Interaction volume radius: 10 \u00c5
Interaction volume height: 15 \u00c5
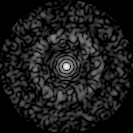
Disorder parameter: 0.8082